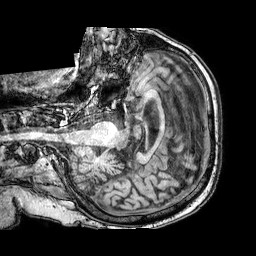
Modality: T1w
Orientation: axial
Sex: male
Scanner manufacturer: philips
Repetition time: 0.00812 s
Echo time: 0.00371 s